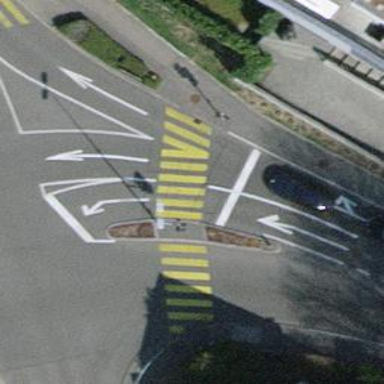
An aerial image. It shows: Crossing with traffic signals and zebra marking on the road. There is island at the crossing.